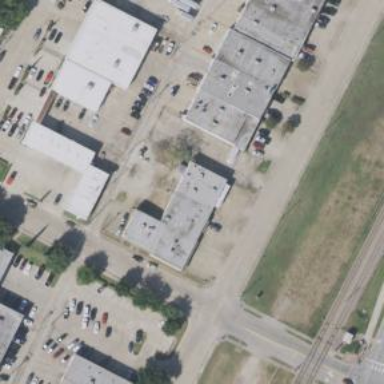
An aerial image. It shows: Commercial building.